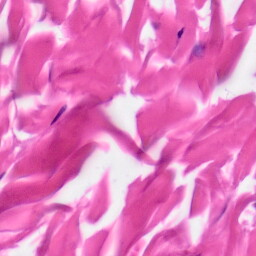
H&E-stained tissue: Skin